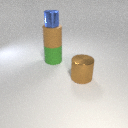
large green rubber cylinder behind large brown metal cylinder